Interaction volume radius: 10 \u00c5
Interaction volume height: 15 \u00c5
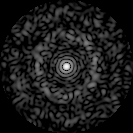
Disorder parameter: 0.8264